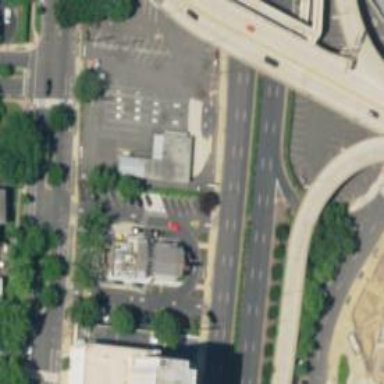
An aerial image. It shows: Car rental facility.